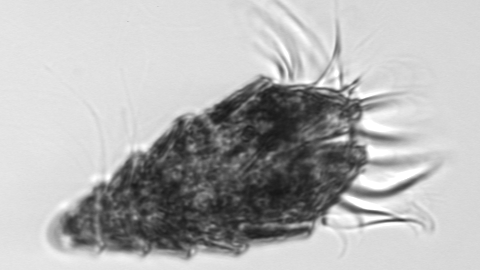
Label: Laboea_strobila